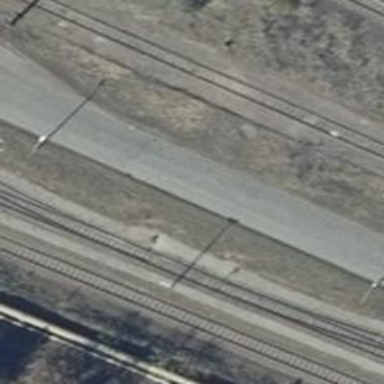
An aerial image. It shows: Railway yard in service.